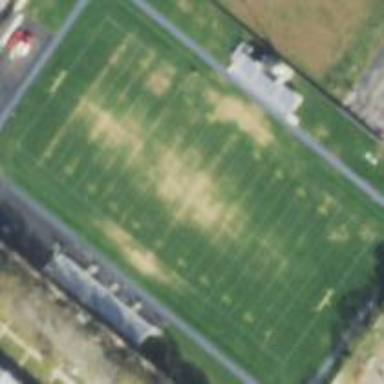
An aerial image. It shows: American football pitch.